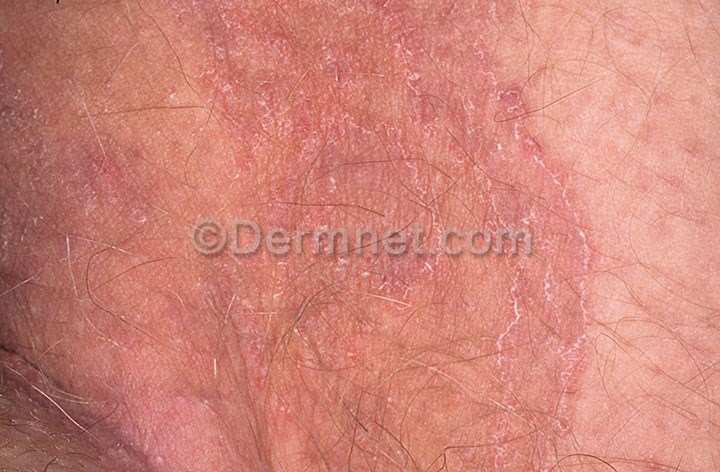
Disease: Tinea Ringworm Candidiasis and other Fungal Infections